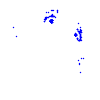
Particle: electron